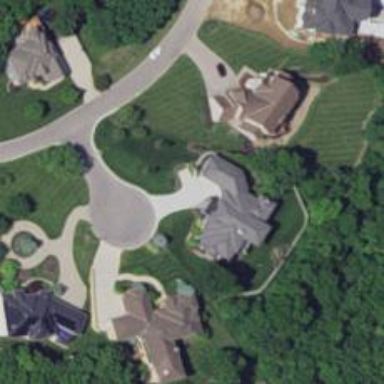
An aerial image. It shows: Driveway leading to service road.